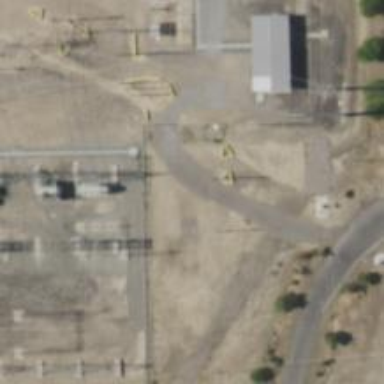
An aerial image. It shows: Power pole.